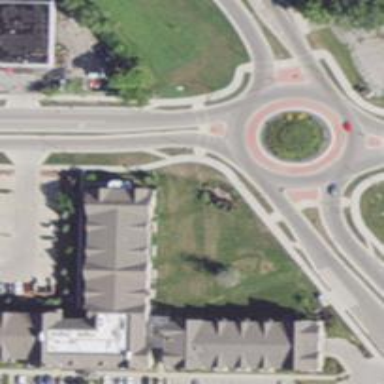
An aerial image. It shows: Secondary road leading to roundabout.